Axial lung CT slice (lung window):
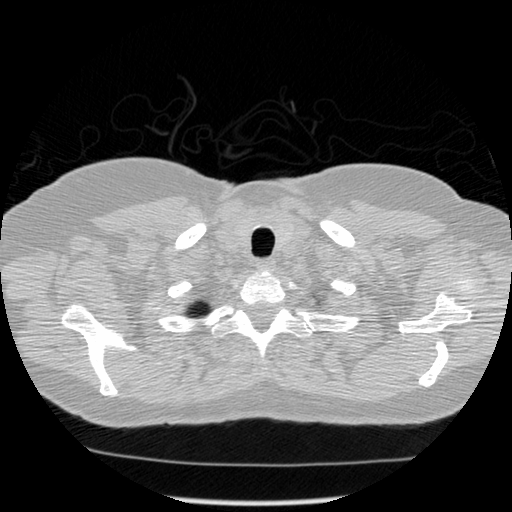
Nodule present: no